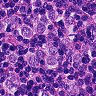
Metastatic tissue present: yes